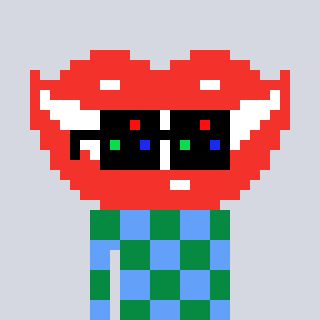
a pixel art character with square black sunglasses, a smile-shaped head and a blue-colored body on a cool background